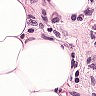
Metastatic tissue present: yes